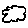
Label: cloud